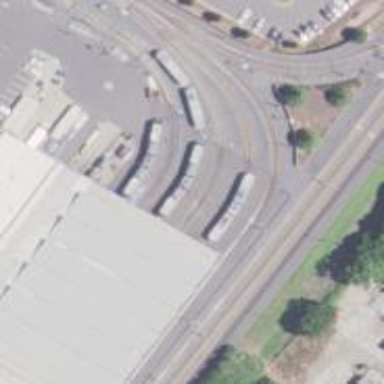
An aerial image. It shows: Light rail yard with electrified contact line. The yard includes building passage tunnel.